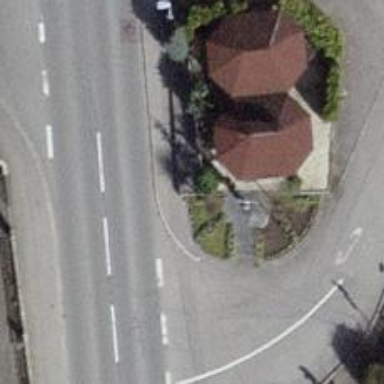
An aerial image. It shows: Wayside cross with historic significance.